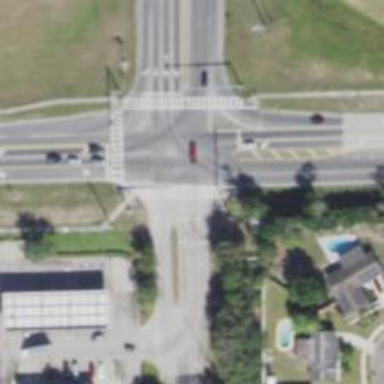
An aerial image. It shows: Marked road crossing.